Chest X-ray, PA view. Patient: 56 years old, sex F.
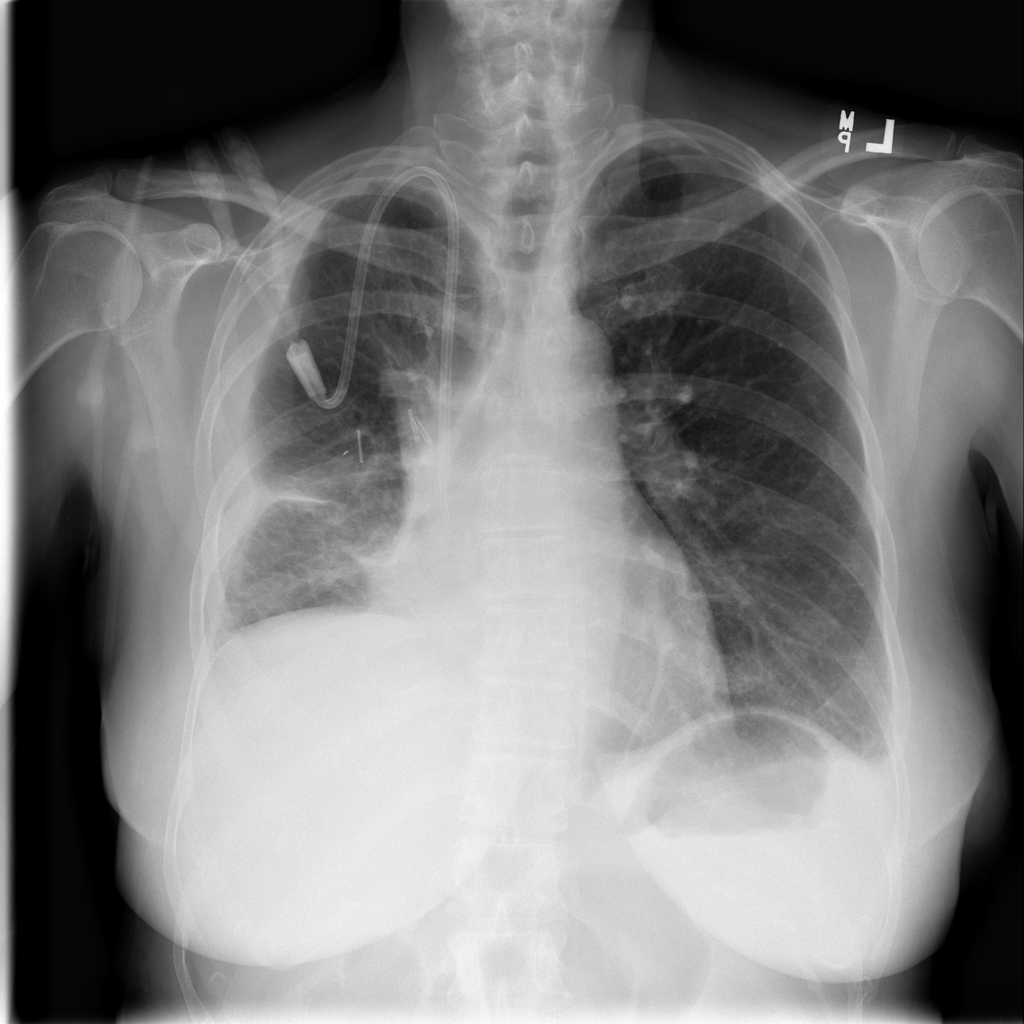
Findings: Effusion